Question: I have a layout that looks kind of like this:

And the code looks like this:
<URL>
Basically, there is a div on the left that is floated left so that the text and the button end up on the right of the image (which is also floated left).
However, to get this to work I have to put a width on the or else the div will .
This is all right until the user does not upload an image, and then what I get looks like this:
<URL>
With the text just taking up a part of the container, instead of filling out to fill up the entire container.
Is there any way around this? I would like the text to take up most of the container...
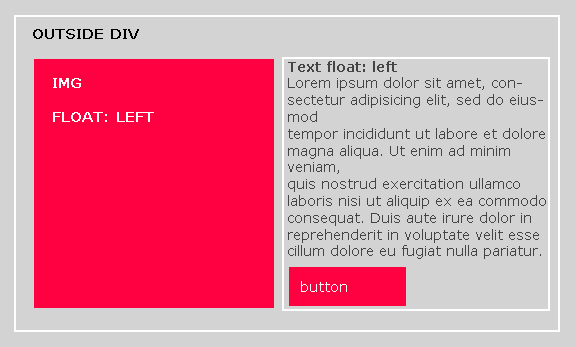
Answer: Yes - I'd recommend understand the "media element" by Nicolle Sullivan <URL>
Essentially:
'''
img { float: left; }
.description { overflow: hidden; }
'''
Now if there is an image its ok, if there isn't, its ok. Remove widths and floats from your description. Use padding to get desired effects needed, or put a margin on the image.